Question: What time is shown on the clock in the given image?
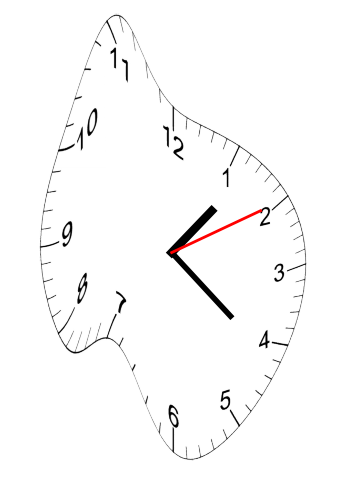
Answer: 01:21:10